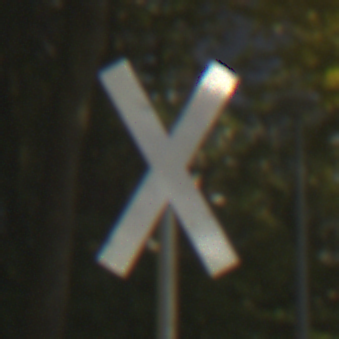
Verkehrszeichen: Andreaskreuz
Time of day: SunriseSunset
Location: Outdoor (Nature)
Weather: PartlyCloudy
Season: NotSpecified
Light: Natural